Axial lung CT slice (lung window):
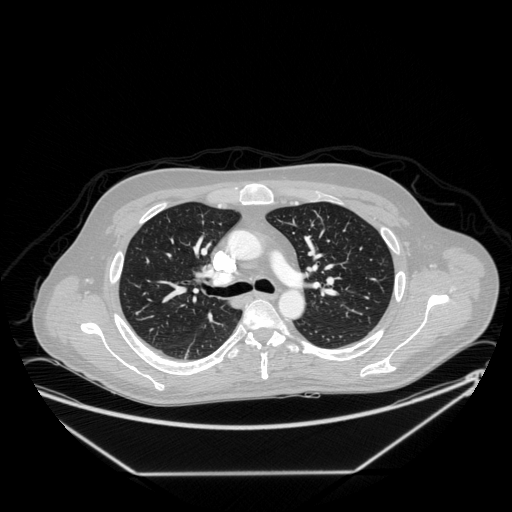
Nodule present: no